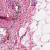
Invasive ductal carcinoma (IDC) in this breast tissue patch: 0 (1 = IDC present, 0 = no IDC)